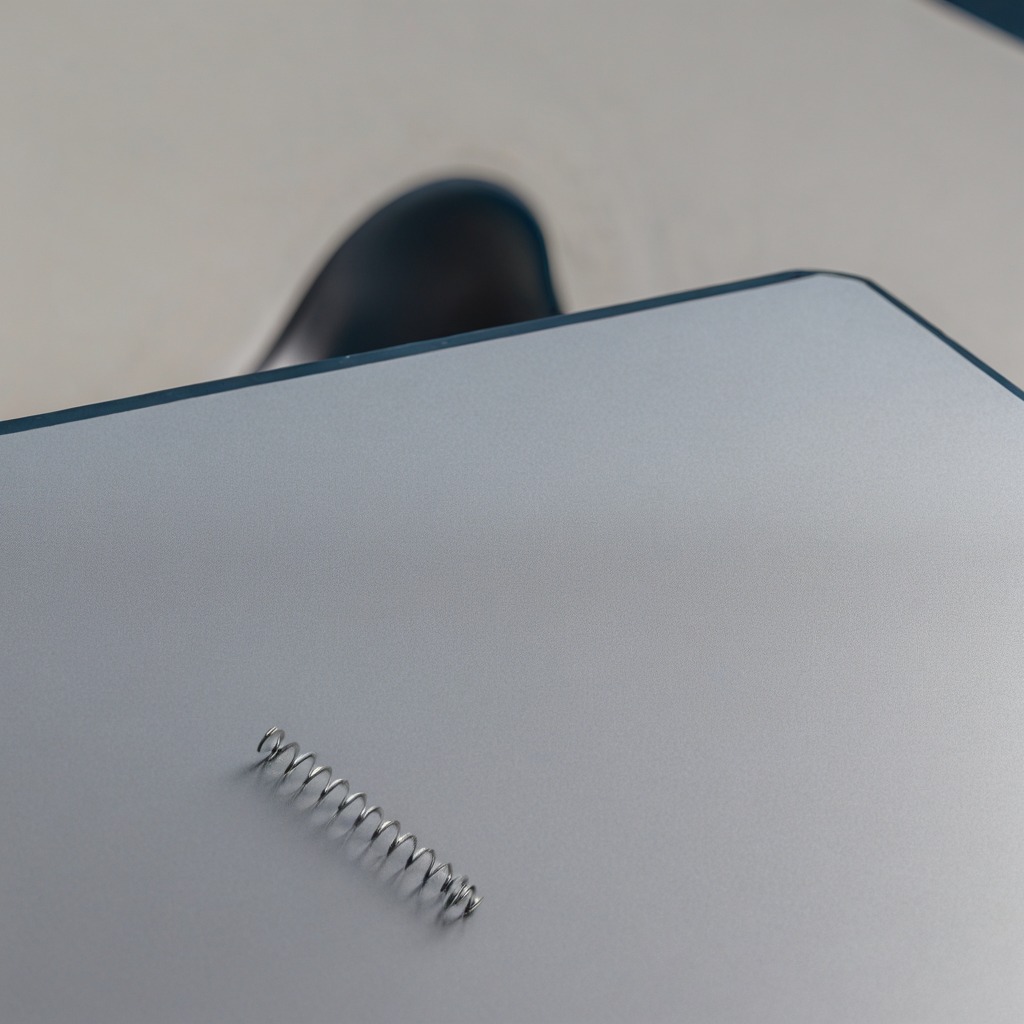
A coiled metal spring lies on the table.